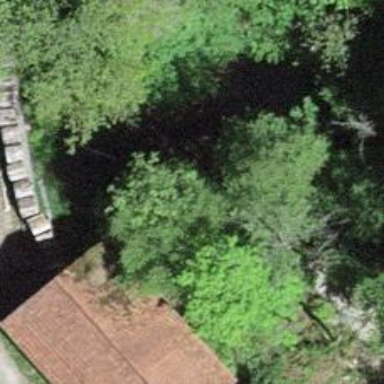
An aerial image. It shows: Culvert tunnel.